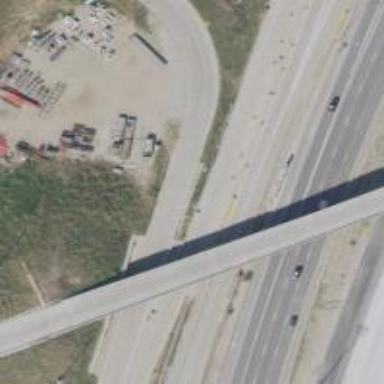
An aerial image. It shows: Motorway link.